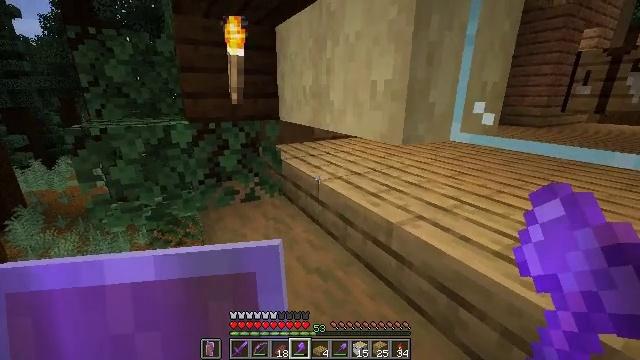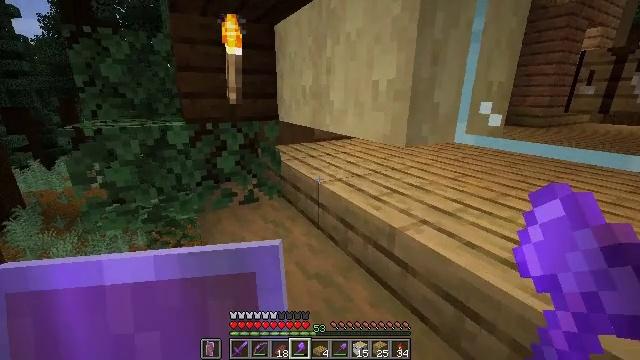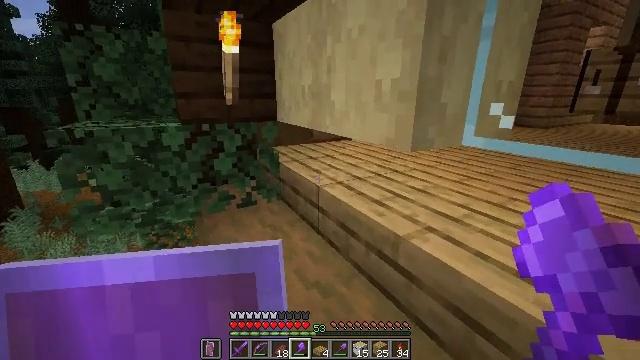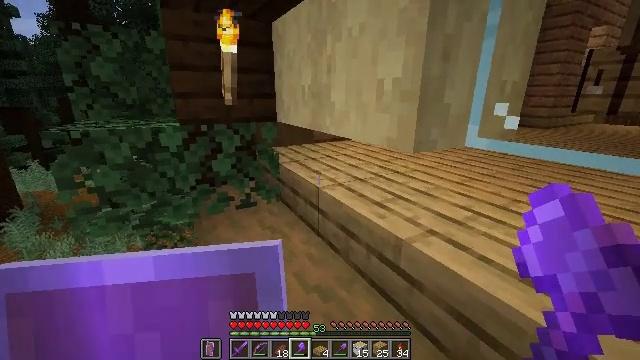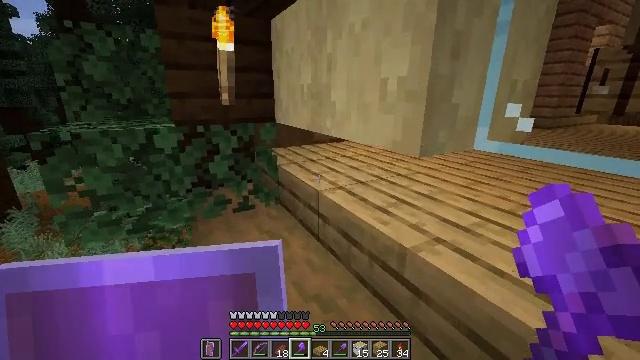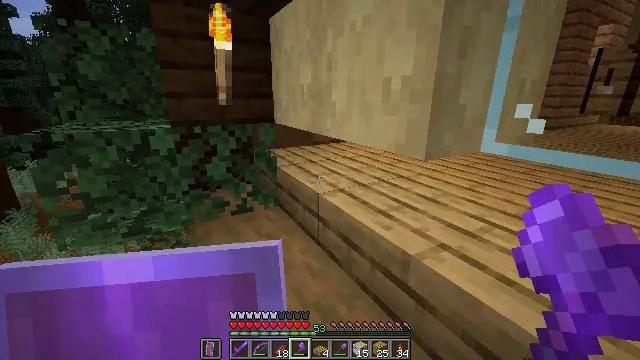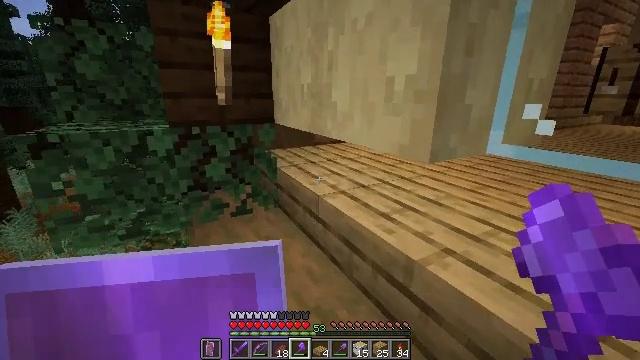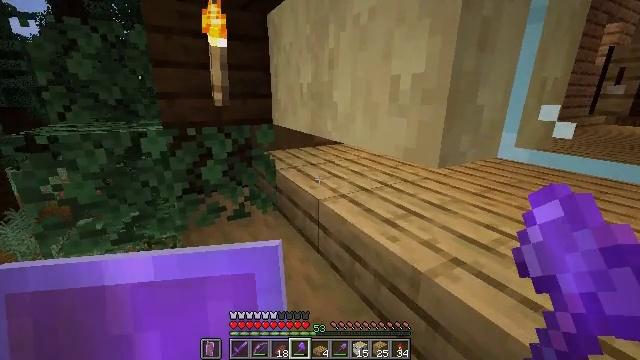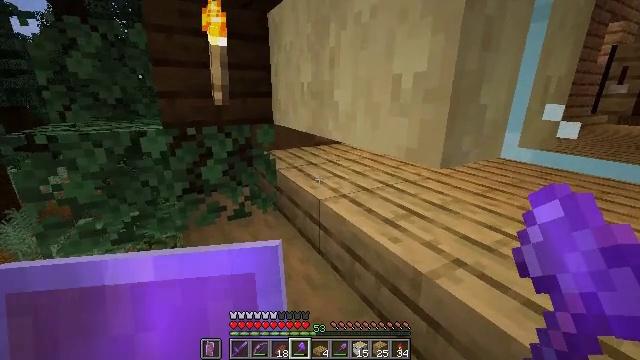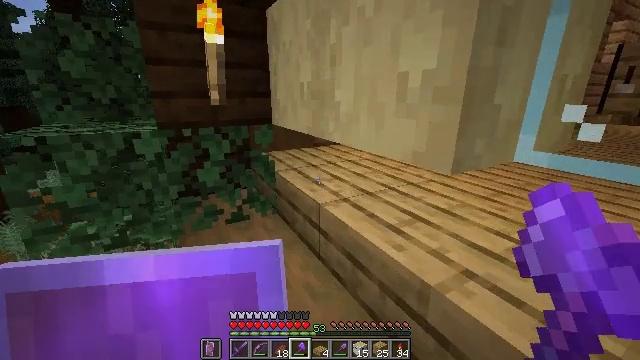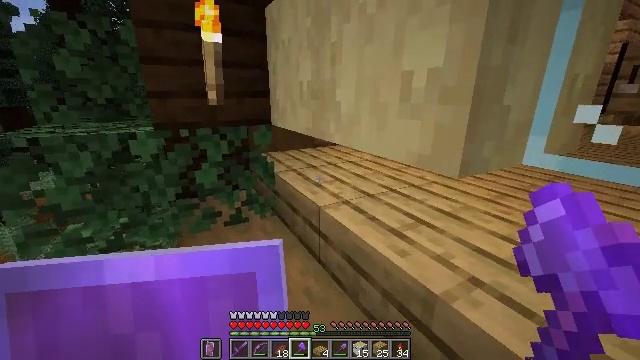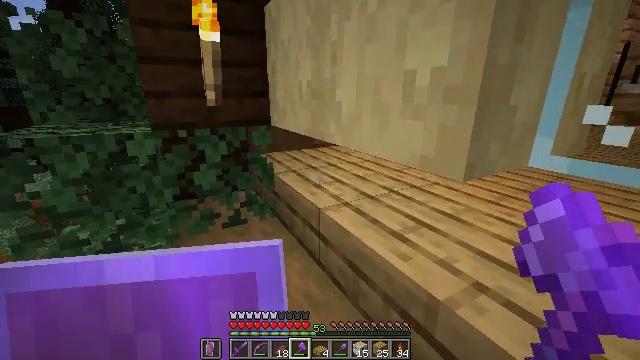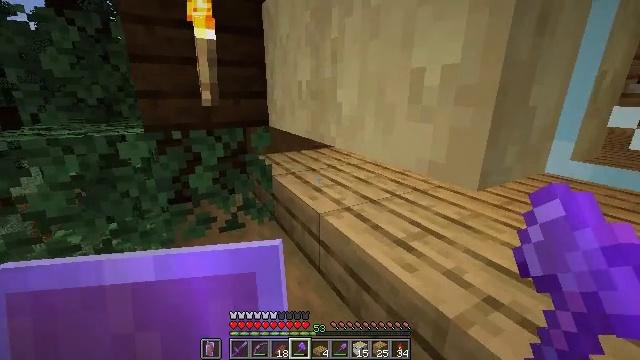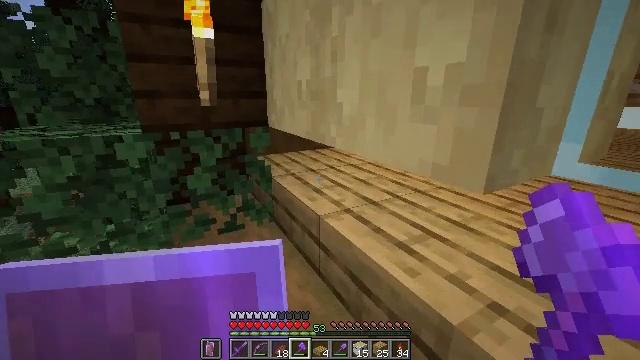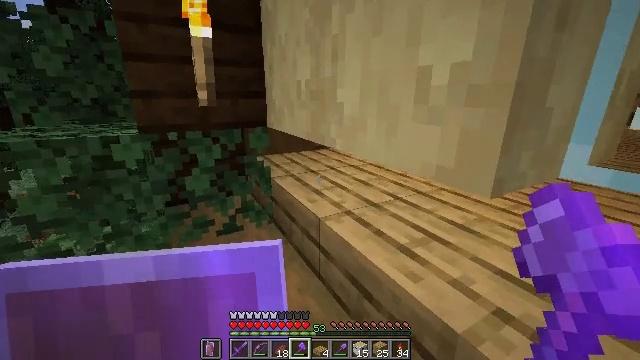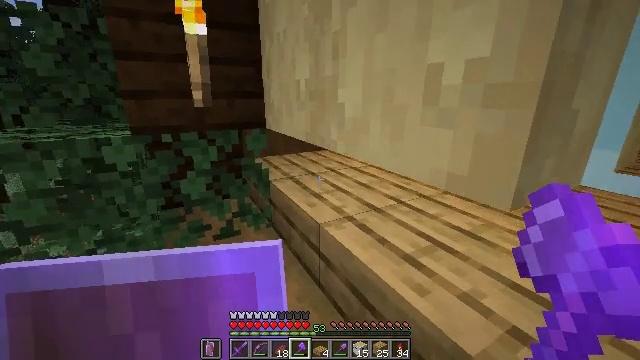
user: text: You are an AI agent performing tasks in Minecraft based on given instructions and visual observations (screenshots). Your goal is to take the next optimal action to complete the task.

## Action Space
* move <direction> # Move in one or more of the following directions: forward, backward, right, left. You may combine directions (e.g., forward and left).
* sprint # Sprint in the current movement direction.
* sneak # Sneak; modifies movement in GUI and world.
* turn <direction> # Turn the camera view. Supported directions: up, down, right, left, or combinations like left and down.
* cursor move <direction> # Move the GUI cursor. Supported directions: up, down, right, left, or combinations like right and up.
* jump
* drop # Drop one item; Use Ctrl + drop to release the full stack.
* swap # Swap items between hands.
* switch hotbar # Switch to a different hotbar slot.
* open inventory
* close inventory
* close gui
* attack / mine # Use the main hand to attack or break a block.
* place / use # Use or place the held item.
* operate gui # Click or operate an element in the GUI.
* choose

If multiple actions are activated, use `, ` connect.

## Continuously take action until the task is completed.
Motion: motion action
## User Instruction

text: Reclaim the oak slab from a structure.
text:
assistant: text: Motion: move forward, sneak
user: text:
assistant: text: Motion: move forward, sneak
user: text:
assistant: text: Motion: move forward, sneak
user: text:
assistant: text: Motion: move forward, sneak
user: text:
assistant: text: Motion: move forward, sneak
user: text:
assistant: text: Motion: move forward, sneak
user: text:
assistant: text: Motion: move forward, sneak
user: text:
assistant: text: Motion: move forward, sneak
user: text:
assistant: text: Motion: sneak
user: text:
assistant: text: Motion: move forward, sneak
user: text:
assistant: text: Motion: move forward, sneak
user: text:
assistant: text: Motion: move forward, sneak
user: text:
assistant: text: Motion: move forward, sneak
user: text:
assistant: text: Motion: move forward, sneak
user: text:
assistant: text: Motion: move forward, sneak
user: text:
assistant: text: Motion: move forward, sneak
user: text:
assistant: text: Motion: sneak
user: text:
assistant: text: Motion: sneak
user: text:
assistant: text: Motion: sneak
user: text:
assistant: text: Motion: sneak
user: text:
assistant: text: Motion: sneak, turn left
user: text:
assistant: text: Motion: sneak, turn left
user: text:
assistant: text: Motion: sneak, turn left
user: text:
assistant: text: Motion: move forward, sneak
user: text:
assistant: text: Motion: move forward, sneak
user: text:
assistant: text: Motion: move forward, sneak
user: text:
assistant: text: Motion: move forward, sneak
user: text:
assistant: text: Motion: move forward, sneak
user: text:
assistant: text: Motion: move forward, sneak, turn left
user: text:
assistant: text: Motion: sneak